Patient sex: M
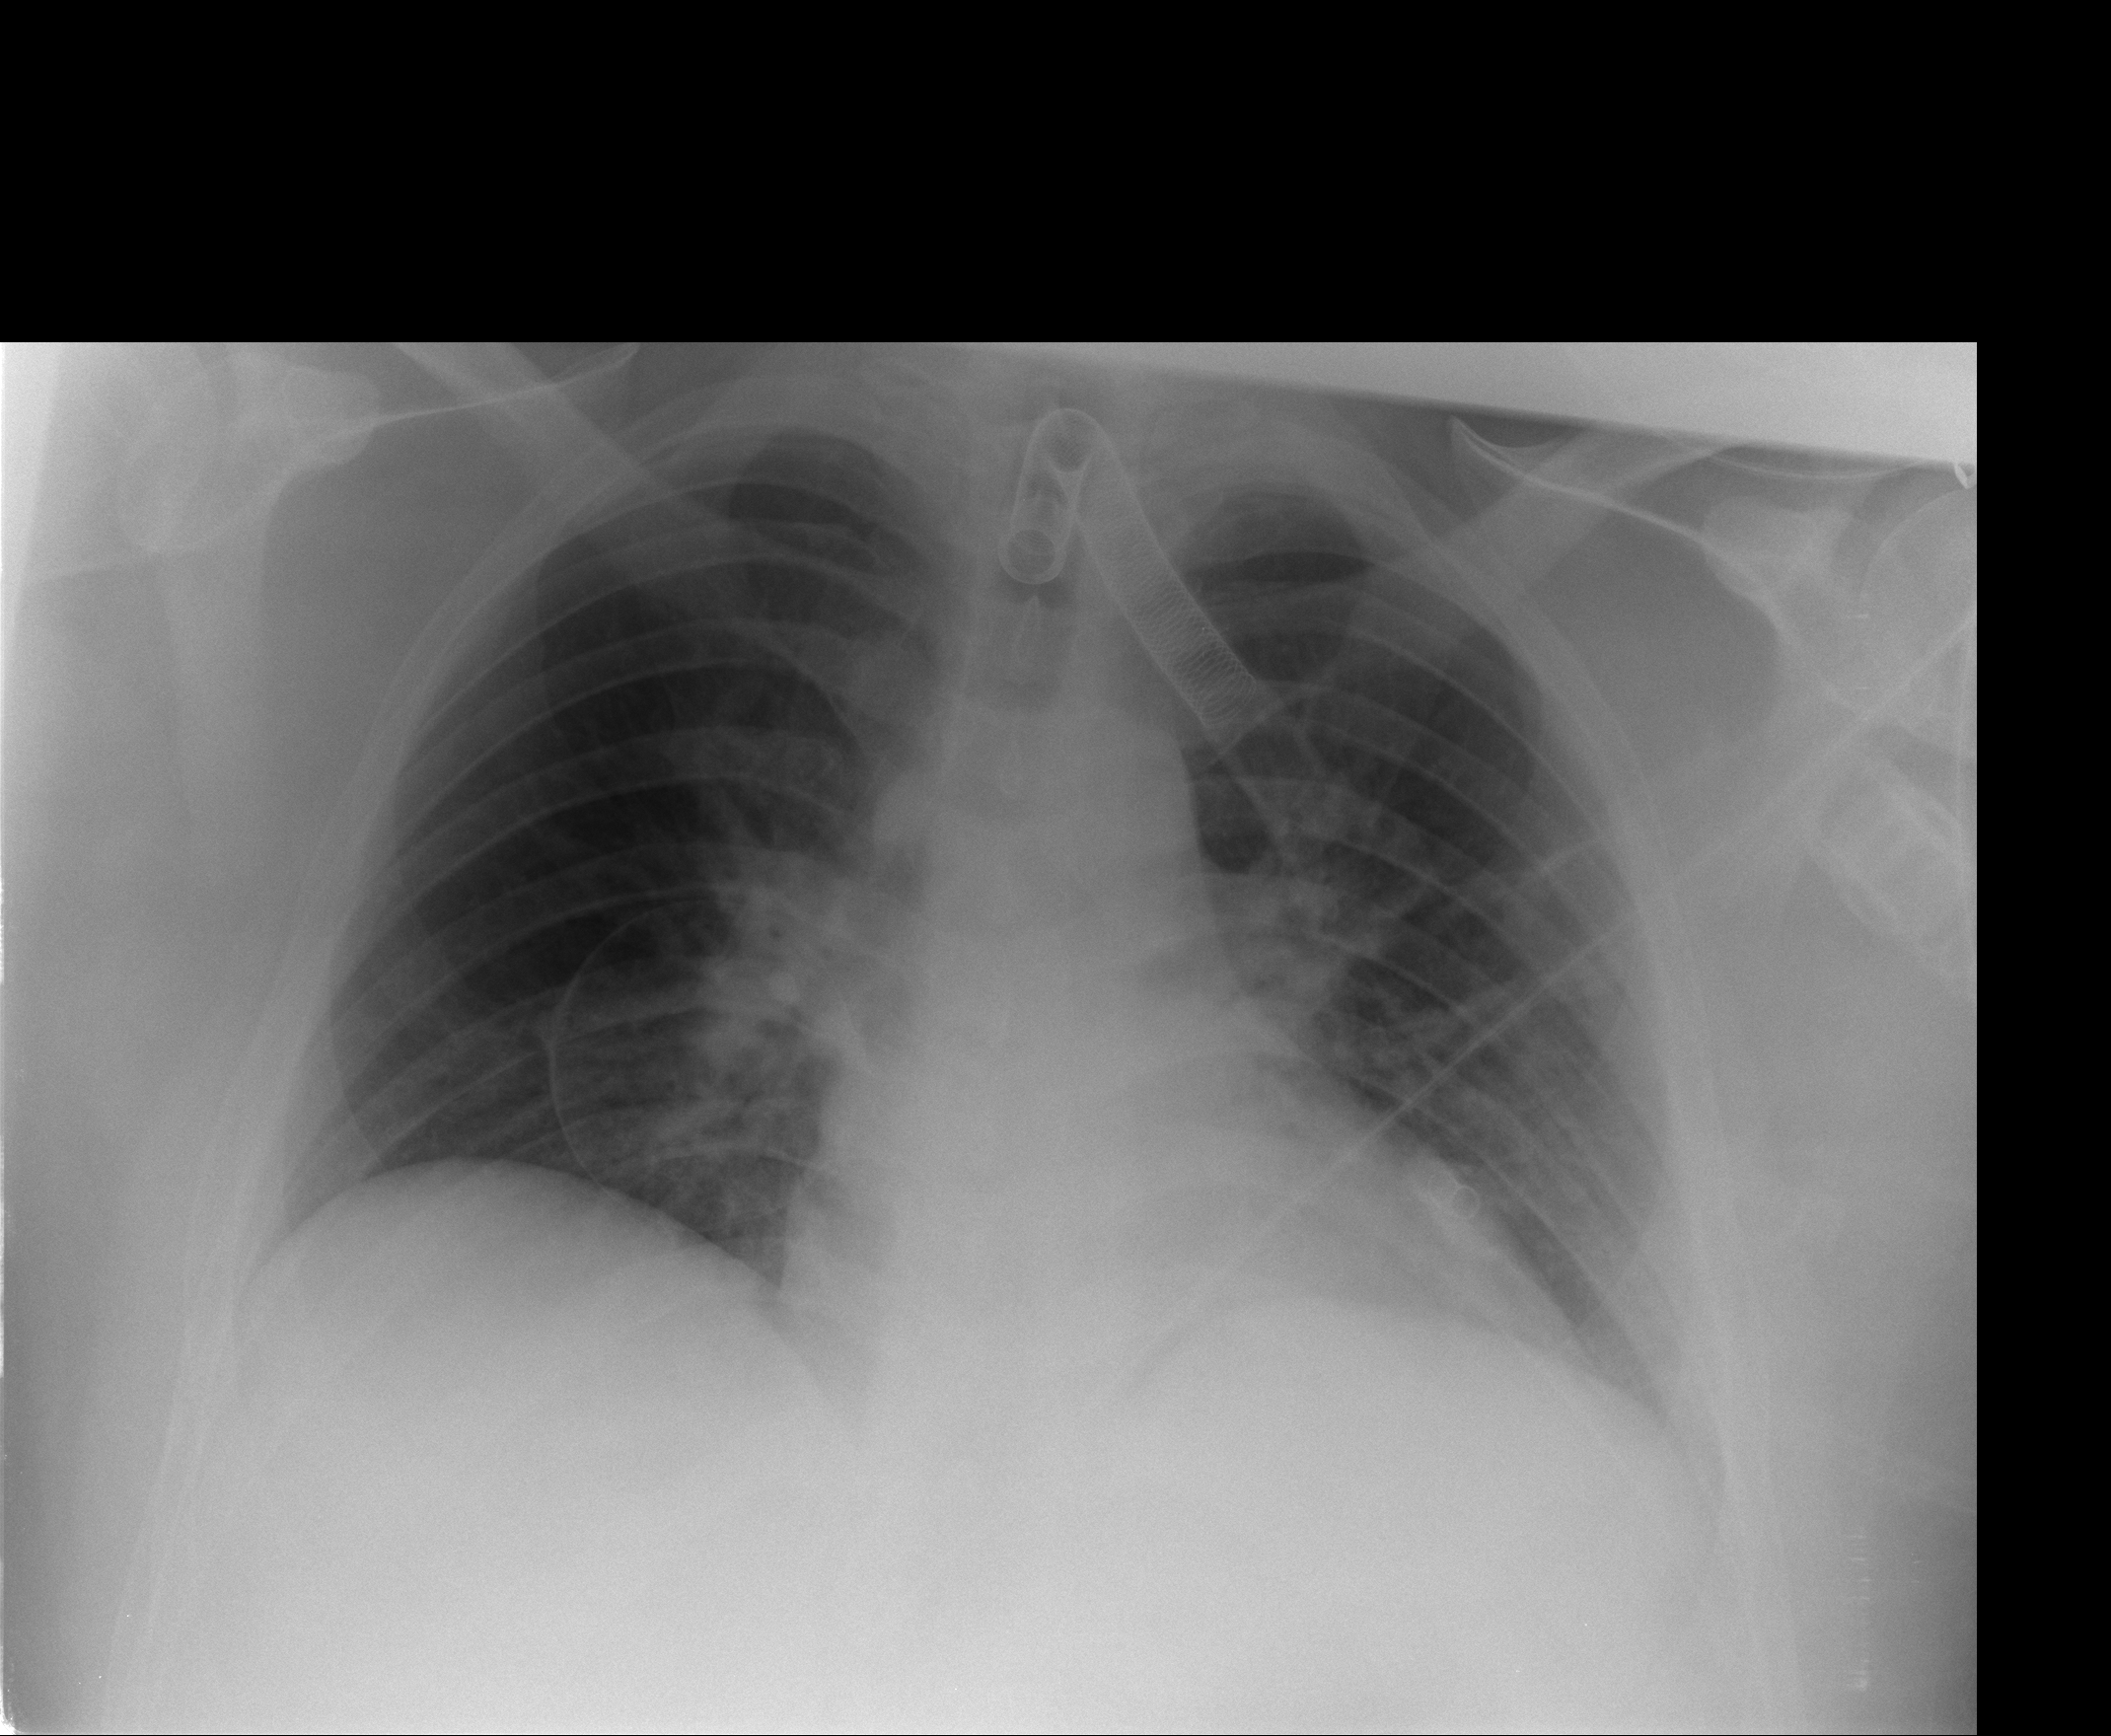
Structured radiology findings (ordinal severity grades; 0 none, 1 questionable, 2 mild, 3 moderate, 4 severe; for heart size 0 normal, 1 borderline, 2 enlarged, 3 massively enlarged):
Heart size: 0
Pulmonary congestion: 2
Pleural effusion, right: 0
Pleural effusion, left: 1
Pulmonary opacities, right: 3
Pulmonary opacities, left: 0
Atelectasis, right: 2
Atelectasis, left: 2